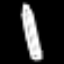
Label: pencil